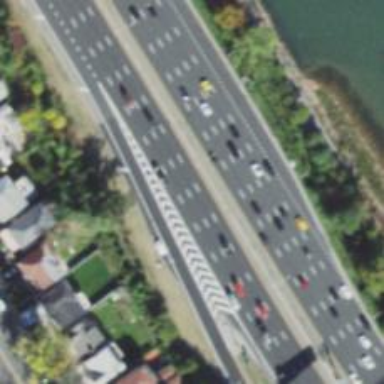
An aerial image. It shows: Asphalt motorway.